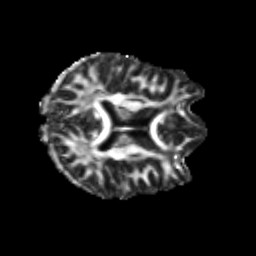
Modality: FA
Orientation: axial
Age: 29
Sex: male
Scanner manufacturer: siemens
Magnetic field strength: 3 T
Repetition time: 3.5 s
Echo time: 0.113 s